Question: From codebehind, I'm adding some controls inside a 'Panel'. One of these controls is a generic 'div' in which I load a Google Map using the JQuery UI Map with a location stored in a database according to some option choosen by the user. That works without any problem. This is my JavaScript function:
'''
function loadLocation(map, latitude, longitude) {
var location = latitude + ',' + longitude;
$('div[id=' + map + ']').gmap().bind('init', function (ev, map) {
$(this).gmap('addMarker', { 'position': location, 'bounds': true }).click(function () { });
$(this).gmap('option', 'zoom', 4);
$(this).gmap('option', 'disableDefaultUI', true);
});
}
'''
Now, when the user changes its choise, I am firstly clearing all the controls inside the mentioned 'Panel' in order to add all of them again, including the div with the map. This is my vb code for that:
'''
Dim divForMap As New HtmlGenericControl("div")
divForMap .Attributes.Add("style", "float: right; width: 300px; height: 150px;")
containerPanel.Controls.Add(divForMap)
Dim script As String = "loadLocation('" & divForMap.ClientID & "', '" & oSubstation.latitude & "', '" & oSubstation.longitude & "');"
script &= "$(document).ready($('#" & containerPanel.ClientID & "').stop().fadeOut(0).fadeIn(100));"
ScriptManager.RegisterStartupScript(Page, Page.GetType, Guid.NewGuid.ToString, script, True)
'''
ps: (oSubstation is an object retrieve from persistent storage)
That's what is happening:

- 1: The user choose an option and the map is shown perfectly, with the mark in the specified location and centered in that location.- 2: The user change its option and the location is changed but something is going wrong with the render of the map.- 3: If the user change the browser tab and then return back, the map is now well rendered, but it's not centered in the marked location.- 4: The user must to manually move the map to find the location.
That is really funny (well, not really) due it's happening in Chrome but works fine in IE. Anybody have a solution, clue, suggestion or magic potion? Thanks in advance.
I have also try to change the script inserted from codebehind to this, but still not working (ps. the Chrome's console is not showing any error or warning):
'''
Dim script As String = "$(document).ready(function() { "
script &= " loadLocation('" & divForMap.ClientID & "', '" & oSubstation.latitude & "', '" & oSubstation.longitude & "');"
script &= " $('#" & containerPanel.ClientID & "').stop().fadeOut(0).fadeIn(100);"
script &= " });"
ScriptManager.RegisterStartupScript(Page, Page.GetType, Guid.NewGuid.ToString, script, True)
'''
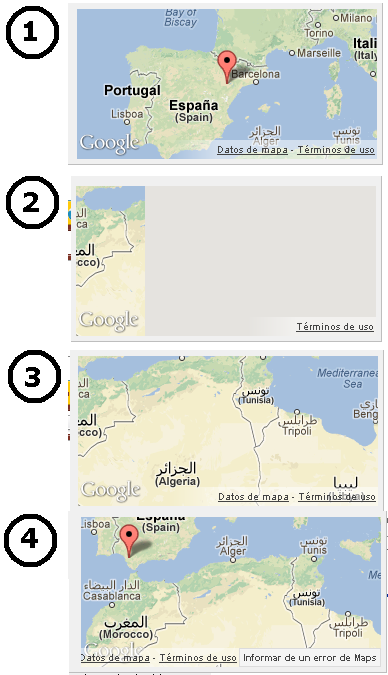
Answer: Ok, now it's working. I had applied the style 'display: none' to the container 'Panel' for do the fadeIn effect. It seems that just deleting this style, all works fine. Thanks again to @Pragnesh Patel and I hope it help somebody.